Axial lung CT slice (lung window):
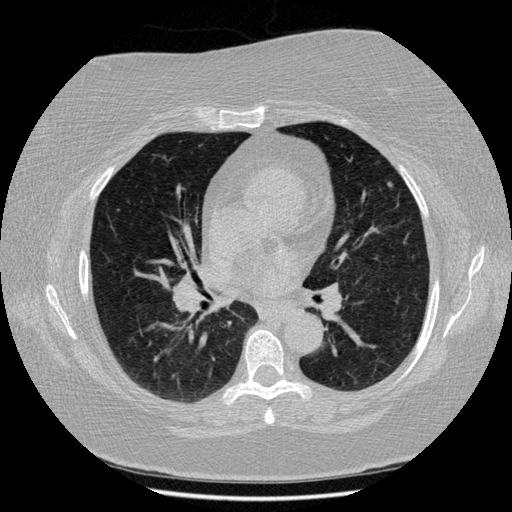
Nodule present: yes
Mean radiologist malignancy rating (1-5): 2.667